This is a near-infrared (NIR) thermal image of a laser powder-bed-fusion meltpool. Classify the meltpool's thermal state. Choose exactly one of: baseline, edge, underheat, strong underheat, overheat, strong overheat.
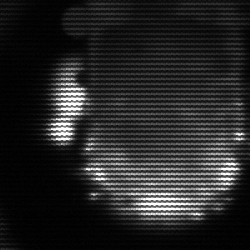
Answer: baseline